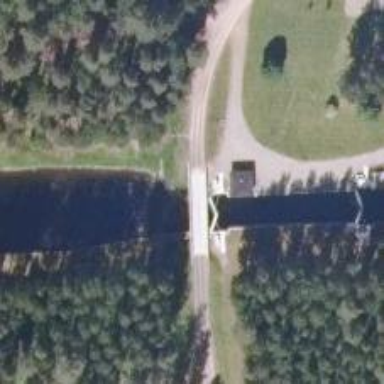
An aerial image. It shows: Lock gate along waterway.